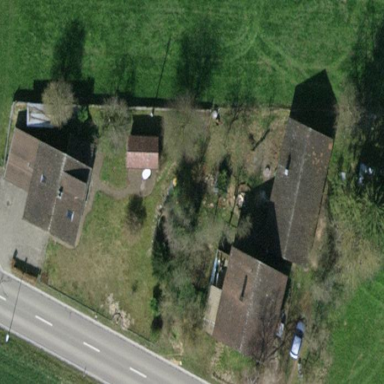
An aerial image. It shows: Farmyard area.